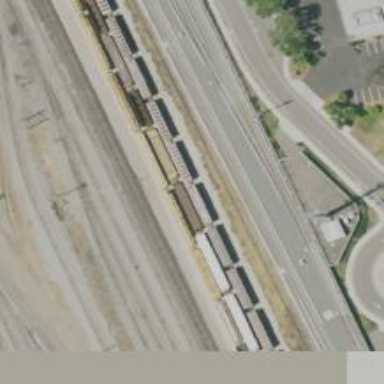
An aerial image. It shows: Abandoned railway.